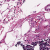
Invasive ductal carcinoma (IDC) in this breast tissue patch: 0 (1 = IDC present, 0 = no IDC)